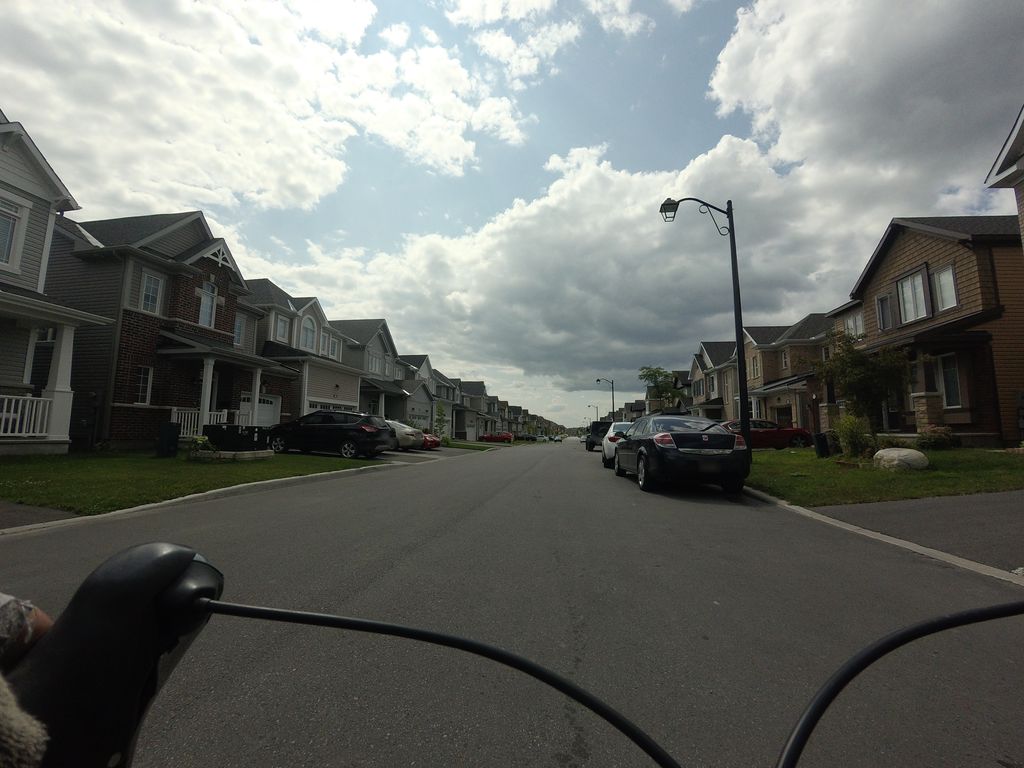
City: ottawa-gatineau